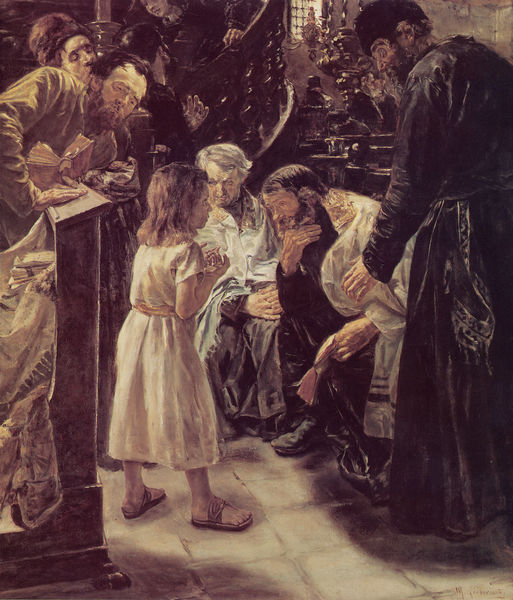
Titel: Der zwölfjährige Jesus im Tempel
Künstler: Max Liebermann
Standort: Hamburg
Institution: Kunsthalle
Schlagwörter: dunkel, gemälde, hand, nackt, schatten, umhang, weiß, impressionismus, menschen, mädchen, ocker, braun, fenster, frau, geste, grau, haar, hell, holz, hut, kleid, lampe, licht, männer, reden, schwarz, gürtel, haus, tuch, beige, gespräch, herren, malerei, bart, blond, bärte, gesichter, mütze, mützen, alte, arme, bibel, bärtig, gesicht, diskutieren, gelehrte, hände, innenraum, kirche, boden, geistlicher, gewand, haare, kutte, mantel, realismus, sitzend, kind, rosa, kinder, füße, bücher, pflaster, fußboden, lehrer, russland, bank, treppe, sprechen, lesen, robe, leuchter, geländer, stufen, sandalen, junge, nachdenklich, stola, kelid, barfuss, buch, fliesen, bericht, kittel, gestik, staunen, altar, bänke, pult, kerzenleuchter, sandale, pfarrer, kanzel, christus, jesus, kirchenraum, pastor, priester, mönch, geistliche, heiliger, mönche, kutten, tempel, lesepult, gelehrter, heilige, fellmütze, pelzmütze, wendeltreppe, russen, zuhörer, weise, bitten, ornat, beichte, erklären, fesnter, erwachsene, streppe, balluster, synagoge, hören, juden, mitleid, gebetsbank, thora, rabbi, schriftgelehrte, russlnd, philosophen, kniebank, hohepriester, trepen, befragung, christus im tempel, weih, rabiner, priesgter, bat mizwa